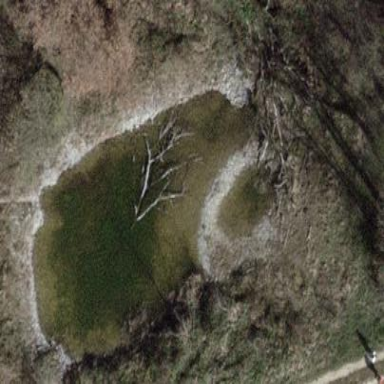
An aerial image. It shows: Pond with natural water.